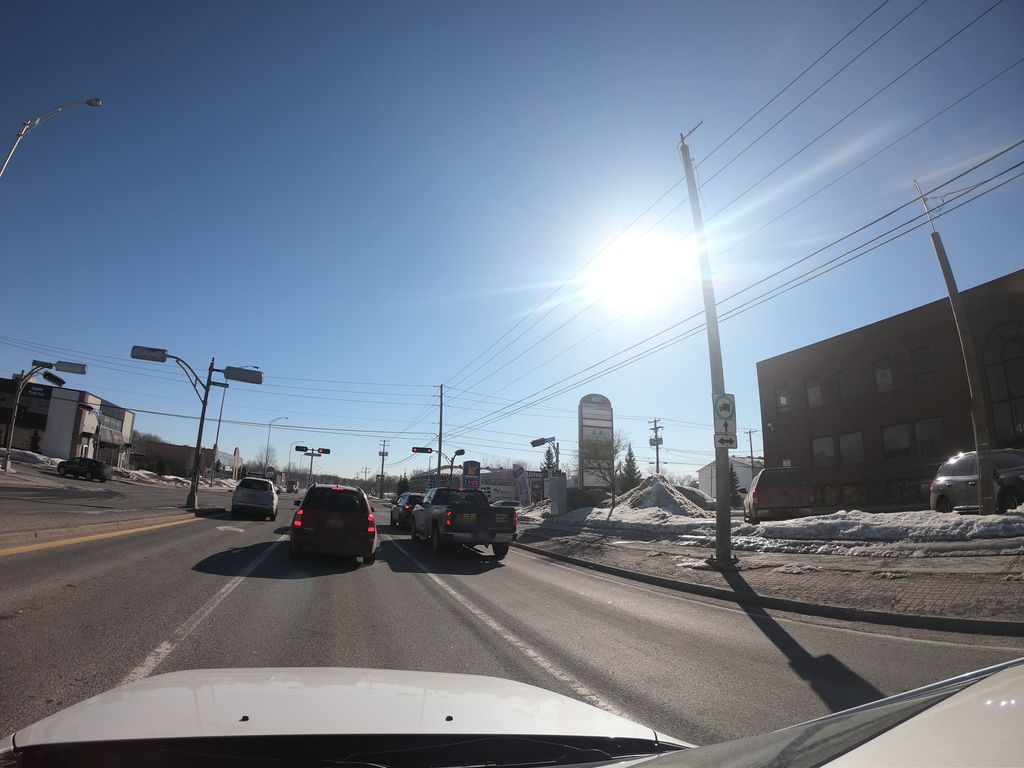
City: ottawa-gatineau